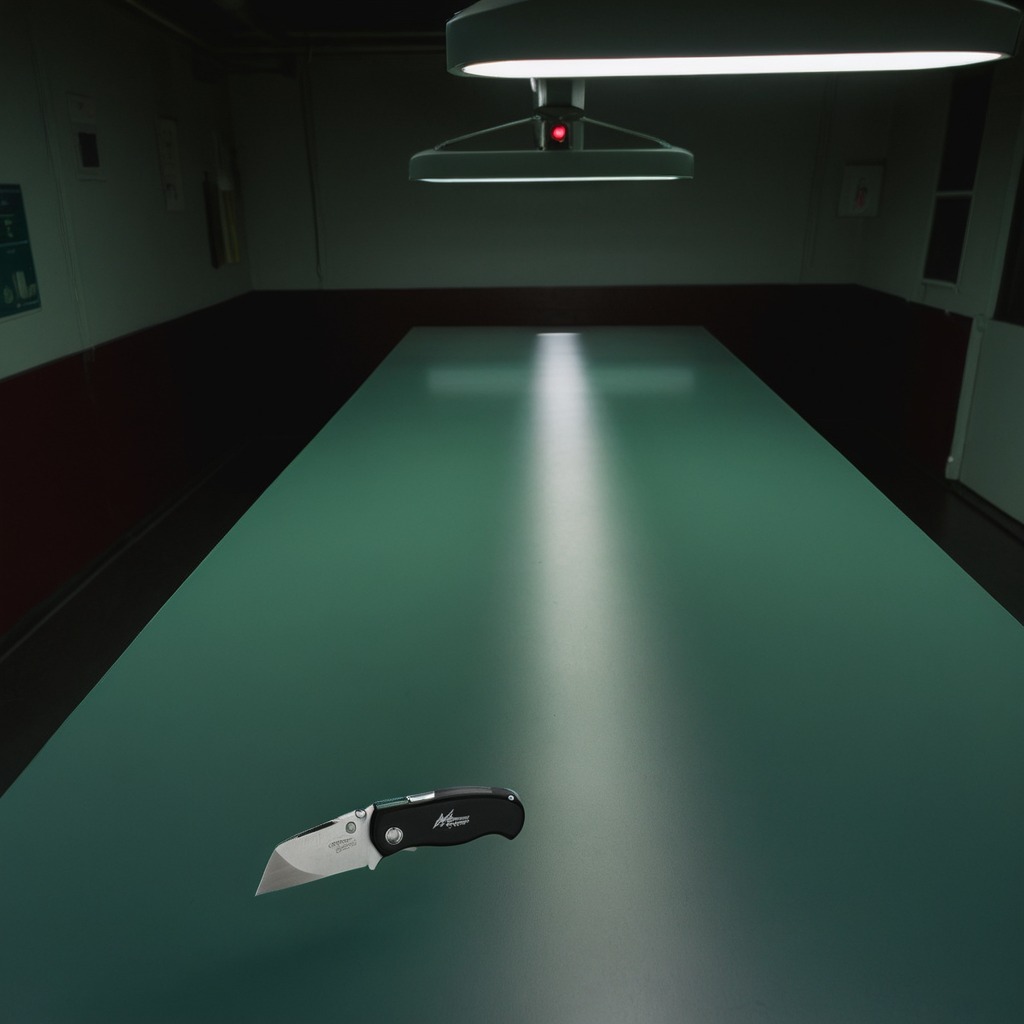
A utility knife is lying on the table in the railway signal maintenance room.